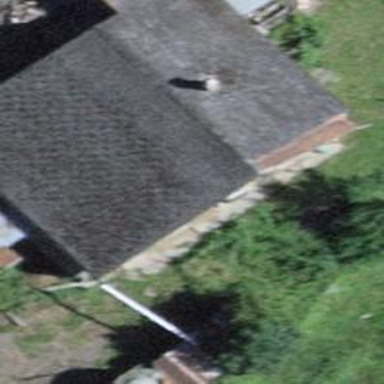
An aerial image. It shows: Farm building.